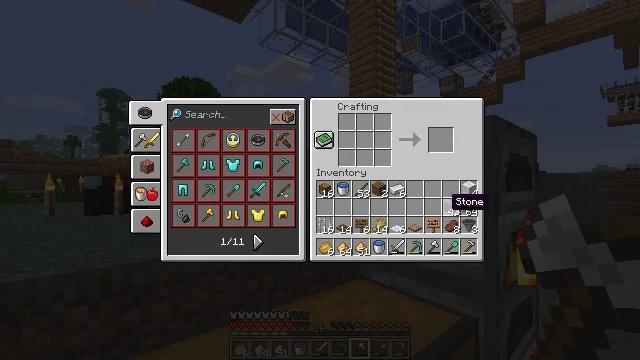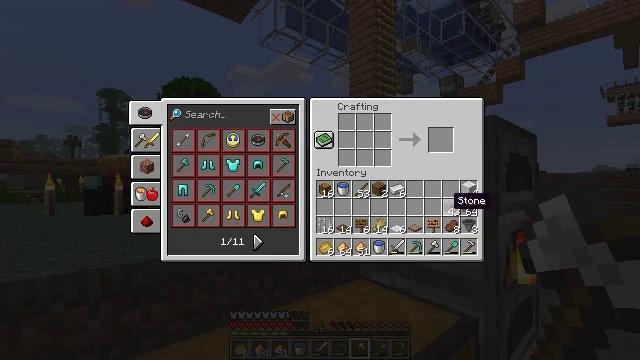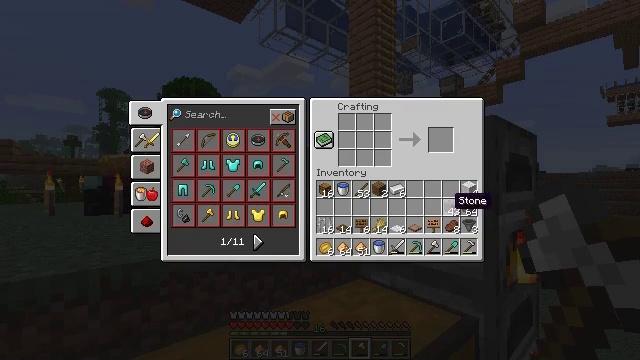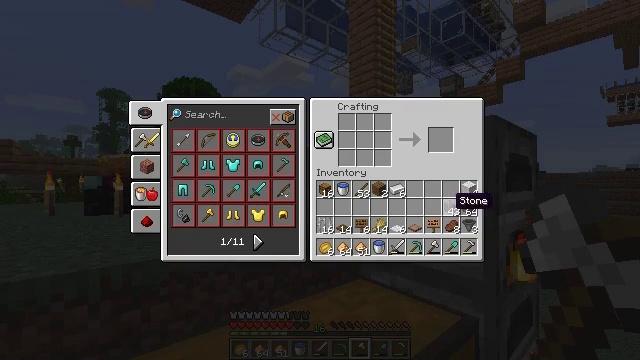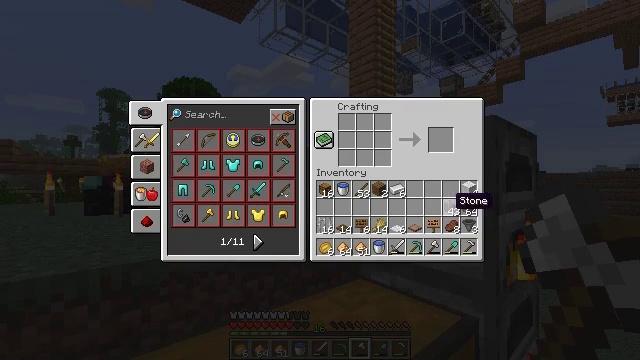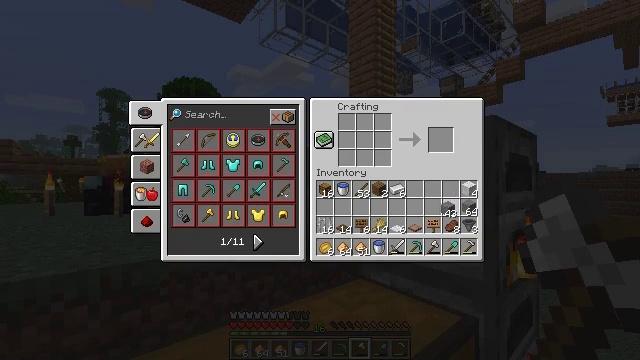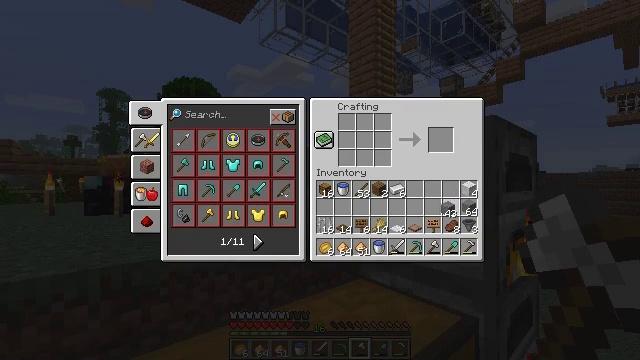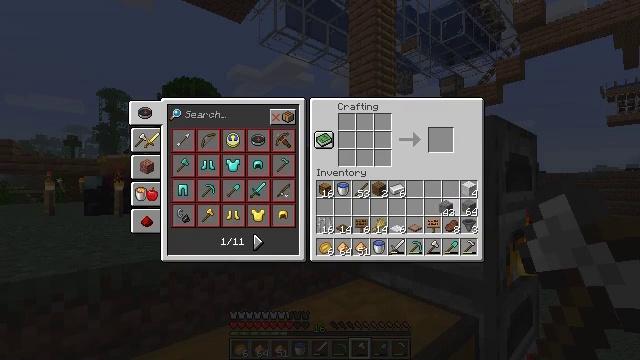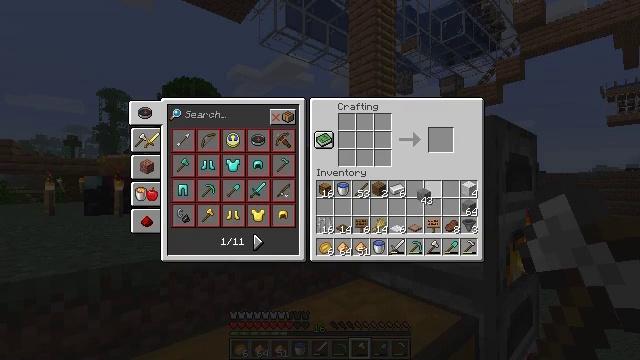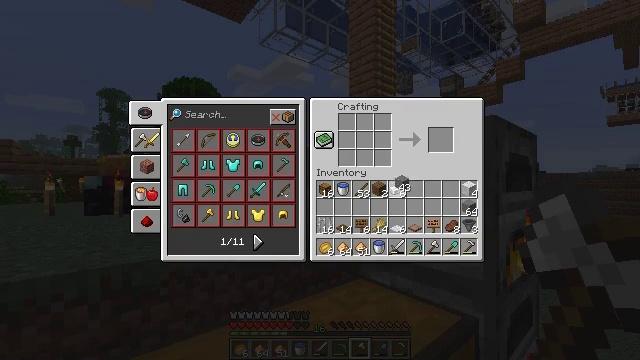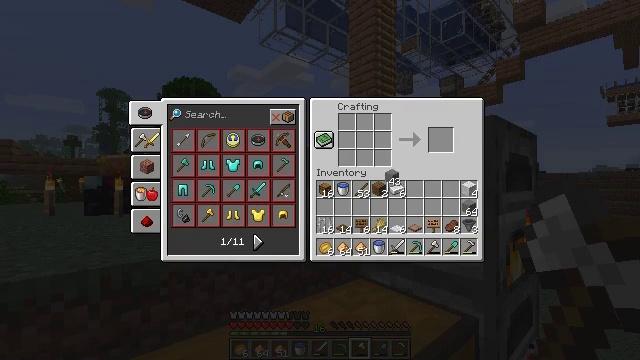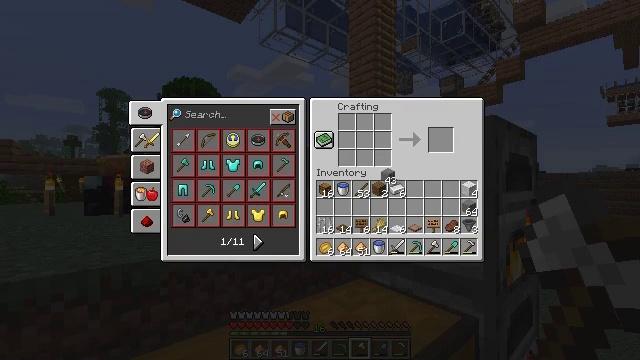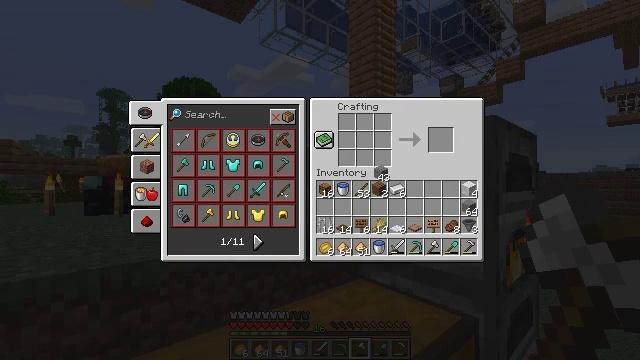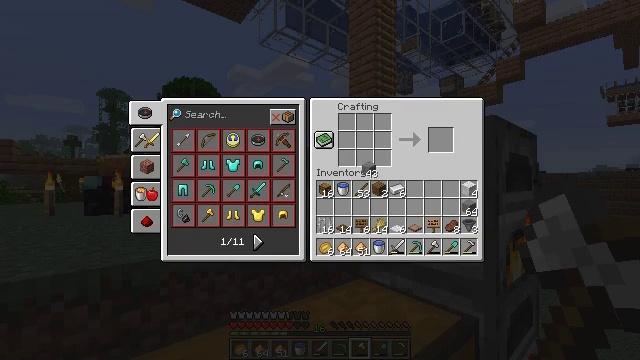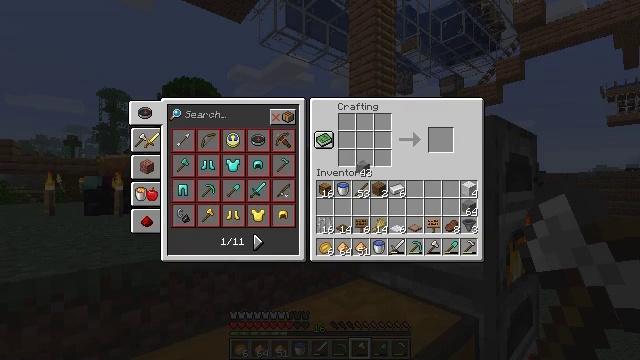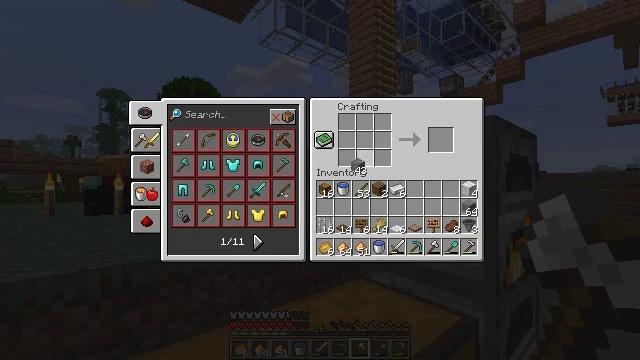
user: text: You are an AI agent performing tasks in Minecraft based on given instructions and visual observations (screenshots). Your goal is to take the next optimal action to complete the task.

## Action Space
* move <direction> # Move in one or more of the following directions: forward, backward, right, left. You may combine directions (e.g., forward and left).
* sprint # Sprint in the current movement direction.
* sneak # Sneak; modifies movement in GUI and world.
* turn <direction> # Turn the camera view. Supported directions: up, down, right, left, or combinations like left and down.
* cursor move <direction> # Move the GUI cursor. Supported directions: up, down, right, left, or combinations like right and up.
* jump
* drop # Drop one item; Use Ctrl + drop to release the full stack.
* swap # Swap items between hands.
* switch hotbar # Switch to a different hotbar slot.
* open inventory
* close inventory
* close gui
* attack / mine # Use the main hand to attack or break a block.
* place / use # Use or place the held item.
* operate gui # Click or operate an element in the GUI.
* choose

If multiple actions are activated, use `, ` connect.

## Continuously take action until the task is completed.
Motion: motion action
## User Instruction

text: Interact with the crafting table to craft a stone slab.
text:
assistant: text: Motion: no_op
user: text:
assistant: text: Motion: no_op
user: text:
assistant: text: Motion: no_op
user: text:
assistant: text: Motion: no_op
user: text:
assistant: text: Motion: operate gui
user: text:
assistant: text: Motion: operate gui
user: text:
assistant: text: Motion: no_op
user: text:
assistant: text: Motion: cursor move left and up
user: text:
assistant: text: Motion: cursor move left and up
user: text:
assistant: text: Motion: cursor move left
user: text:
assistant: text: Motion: no_op
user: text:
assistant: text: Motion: cursor move left
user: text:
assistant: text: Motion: cursor move left
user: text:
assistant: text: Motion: no_op
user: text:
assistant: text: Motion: no_op
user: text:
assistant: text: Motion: no_op
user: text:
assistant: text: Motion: no_op
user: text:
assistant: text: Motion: no_op
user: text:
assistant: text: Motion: no_op
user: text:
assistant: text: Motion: no_op
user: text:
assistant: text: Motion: no_op
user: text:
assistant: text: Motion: no_op
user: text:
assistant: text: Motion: no_op
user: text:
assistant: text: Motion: choose
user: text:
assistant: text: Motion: choose
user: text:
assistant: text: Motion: choose
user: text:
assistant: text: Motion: choose
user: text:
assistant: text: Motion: cursor move right, choose
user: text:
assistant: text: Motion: cursor move right, choose
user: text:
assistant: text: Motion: cursor move right, choose